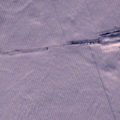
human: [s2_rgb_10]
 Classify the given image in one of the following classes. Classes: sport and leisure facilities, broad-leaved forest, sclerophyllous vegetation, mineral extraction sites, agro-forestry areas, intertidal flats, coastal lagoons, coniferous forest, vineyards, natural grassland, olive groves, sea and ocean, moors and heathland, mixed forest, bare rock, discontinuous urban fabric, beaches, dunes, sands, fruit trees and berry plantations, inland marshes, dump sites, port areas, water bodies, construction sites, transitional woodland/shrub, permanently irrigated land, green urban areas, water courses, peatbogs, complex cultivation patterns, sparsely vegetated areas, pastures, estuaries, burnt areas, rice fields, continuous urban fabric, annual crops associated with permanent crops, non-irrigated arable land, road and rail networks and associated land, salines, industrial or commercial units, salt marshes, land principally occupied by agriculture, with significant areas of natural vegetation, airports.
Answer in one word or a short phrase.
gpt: coniferous forest, transitional woodland/shrub